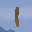
Label: 1